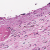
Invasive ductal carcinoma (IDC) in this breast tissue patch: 0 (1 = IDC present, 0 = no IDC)